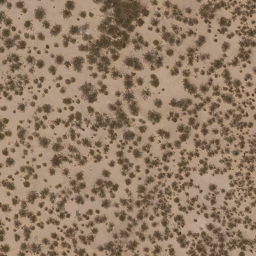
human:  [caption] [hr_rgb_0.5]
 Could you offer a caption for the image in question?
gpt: Lots of plants scattered in the loess ground. .

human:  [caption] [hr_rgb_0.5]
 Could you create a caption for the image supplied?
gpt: This is a chaparral .

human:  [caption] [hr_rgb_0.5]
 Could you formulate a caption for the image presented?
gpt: Lots of plants scattered on the ground. .

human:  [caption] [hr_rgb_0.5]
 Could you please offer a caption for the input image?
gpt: There are some grey plants scattered on the ground .

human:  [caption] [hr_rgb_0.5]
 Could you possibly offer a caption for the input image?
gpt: Some grey plants are scattered in the loess ground .